Question: Whenever I create a EnhancedGrid in Dojo, I find that it is difficult to sort. I do not get this problem with an ordinary DataGrid.
Sorting requires me to click inside the column header, but only in a narrow region near the edge of the header. I highlighted this region in green in the below picture. For some headers that are only 1 line high, this region is much smaller and more difficult to click.

When I click in the blue region instead, my mouse simply turns into the re-size icon, even though I'm not clicking on the edge of the cell. Setting '"noresize: true"' for each cell prevents this problem, but I don't want to stop the user from resizing columns.
Does anyone know how to make it so the user can click anywhere in the header in order to sort?
Thank you!
Tristan
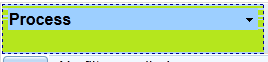
Answer: You can click everywhere in the Header to sort a column, not just in the narrow region near the edge of the header.
Check this out : <URL>
Maybe it's a bug - i found a report here: <URL>
So I would give it a try and load the scripts from an extern Source like in the fiddler example.
Please can you explain why you load your dojoConfig with the number "1" exept the Parameter true? Never seen this befor. I thought this where Boolen only.
Try to set the config to the header like:
'''
<head>
<meta http-equiv="Content-Type" content="text/html; charset=UTF-8">
<title>Demo: Layout with Dijit</title>
<script type="text/javascript">
var dojoConfig = {
parseOnLoad: true,
isDebug: true,
locale: 'en-us',
extraLocale: ['ja-jp']
};
</script>
'''
and the load your dojo files.
'''
<script type="text/javascript" src="//ajax.googleapis.com/ajax/libs/dojo/1.8/dojo/dojo.js"></script>
</head>
'''
Also i would add to your Div-Area
'''
<div id="file-table" data-dojo-type="dojox.grid.EnhancedGrid" style="width: 100%; height: 700px;"></div>
'''
Regards